Interaction volume radius: 10 \u00c5
Interaction volume height: 25 \u00c5
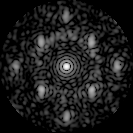
Disorder parameter: 0.4993